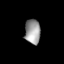
Tissue: lung
Cell type: Myeloid cells
Senescence score: 0.2375
Nuclear area (px): 377
Mean DAPI intensity: 154.141